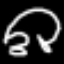
Label: frog